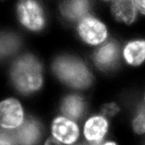
Tissue sample: colon
Magnification: 5.0x
Cell type: Myeloid cells
Senescence state: senescent